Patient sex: M
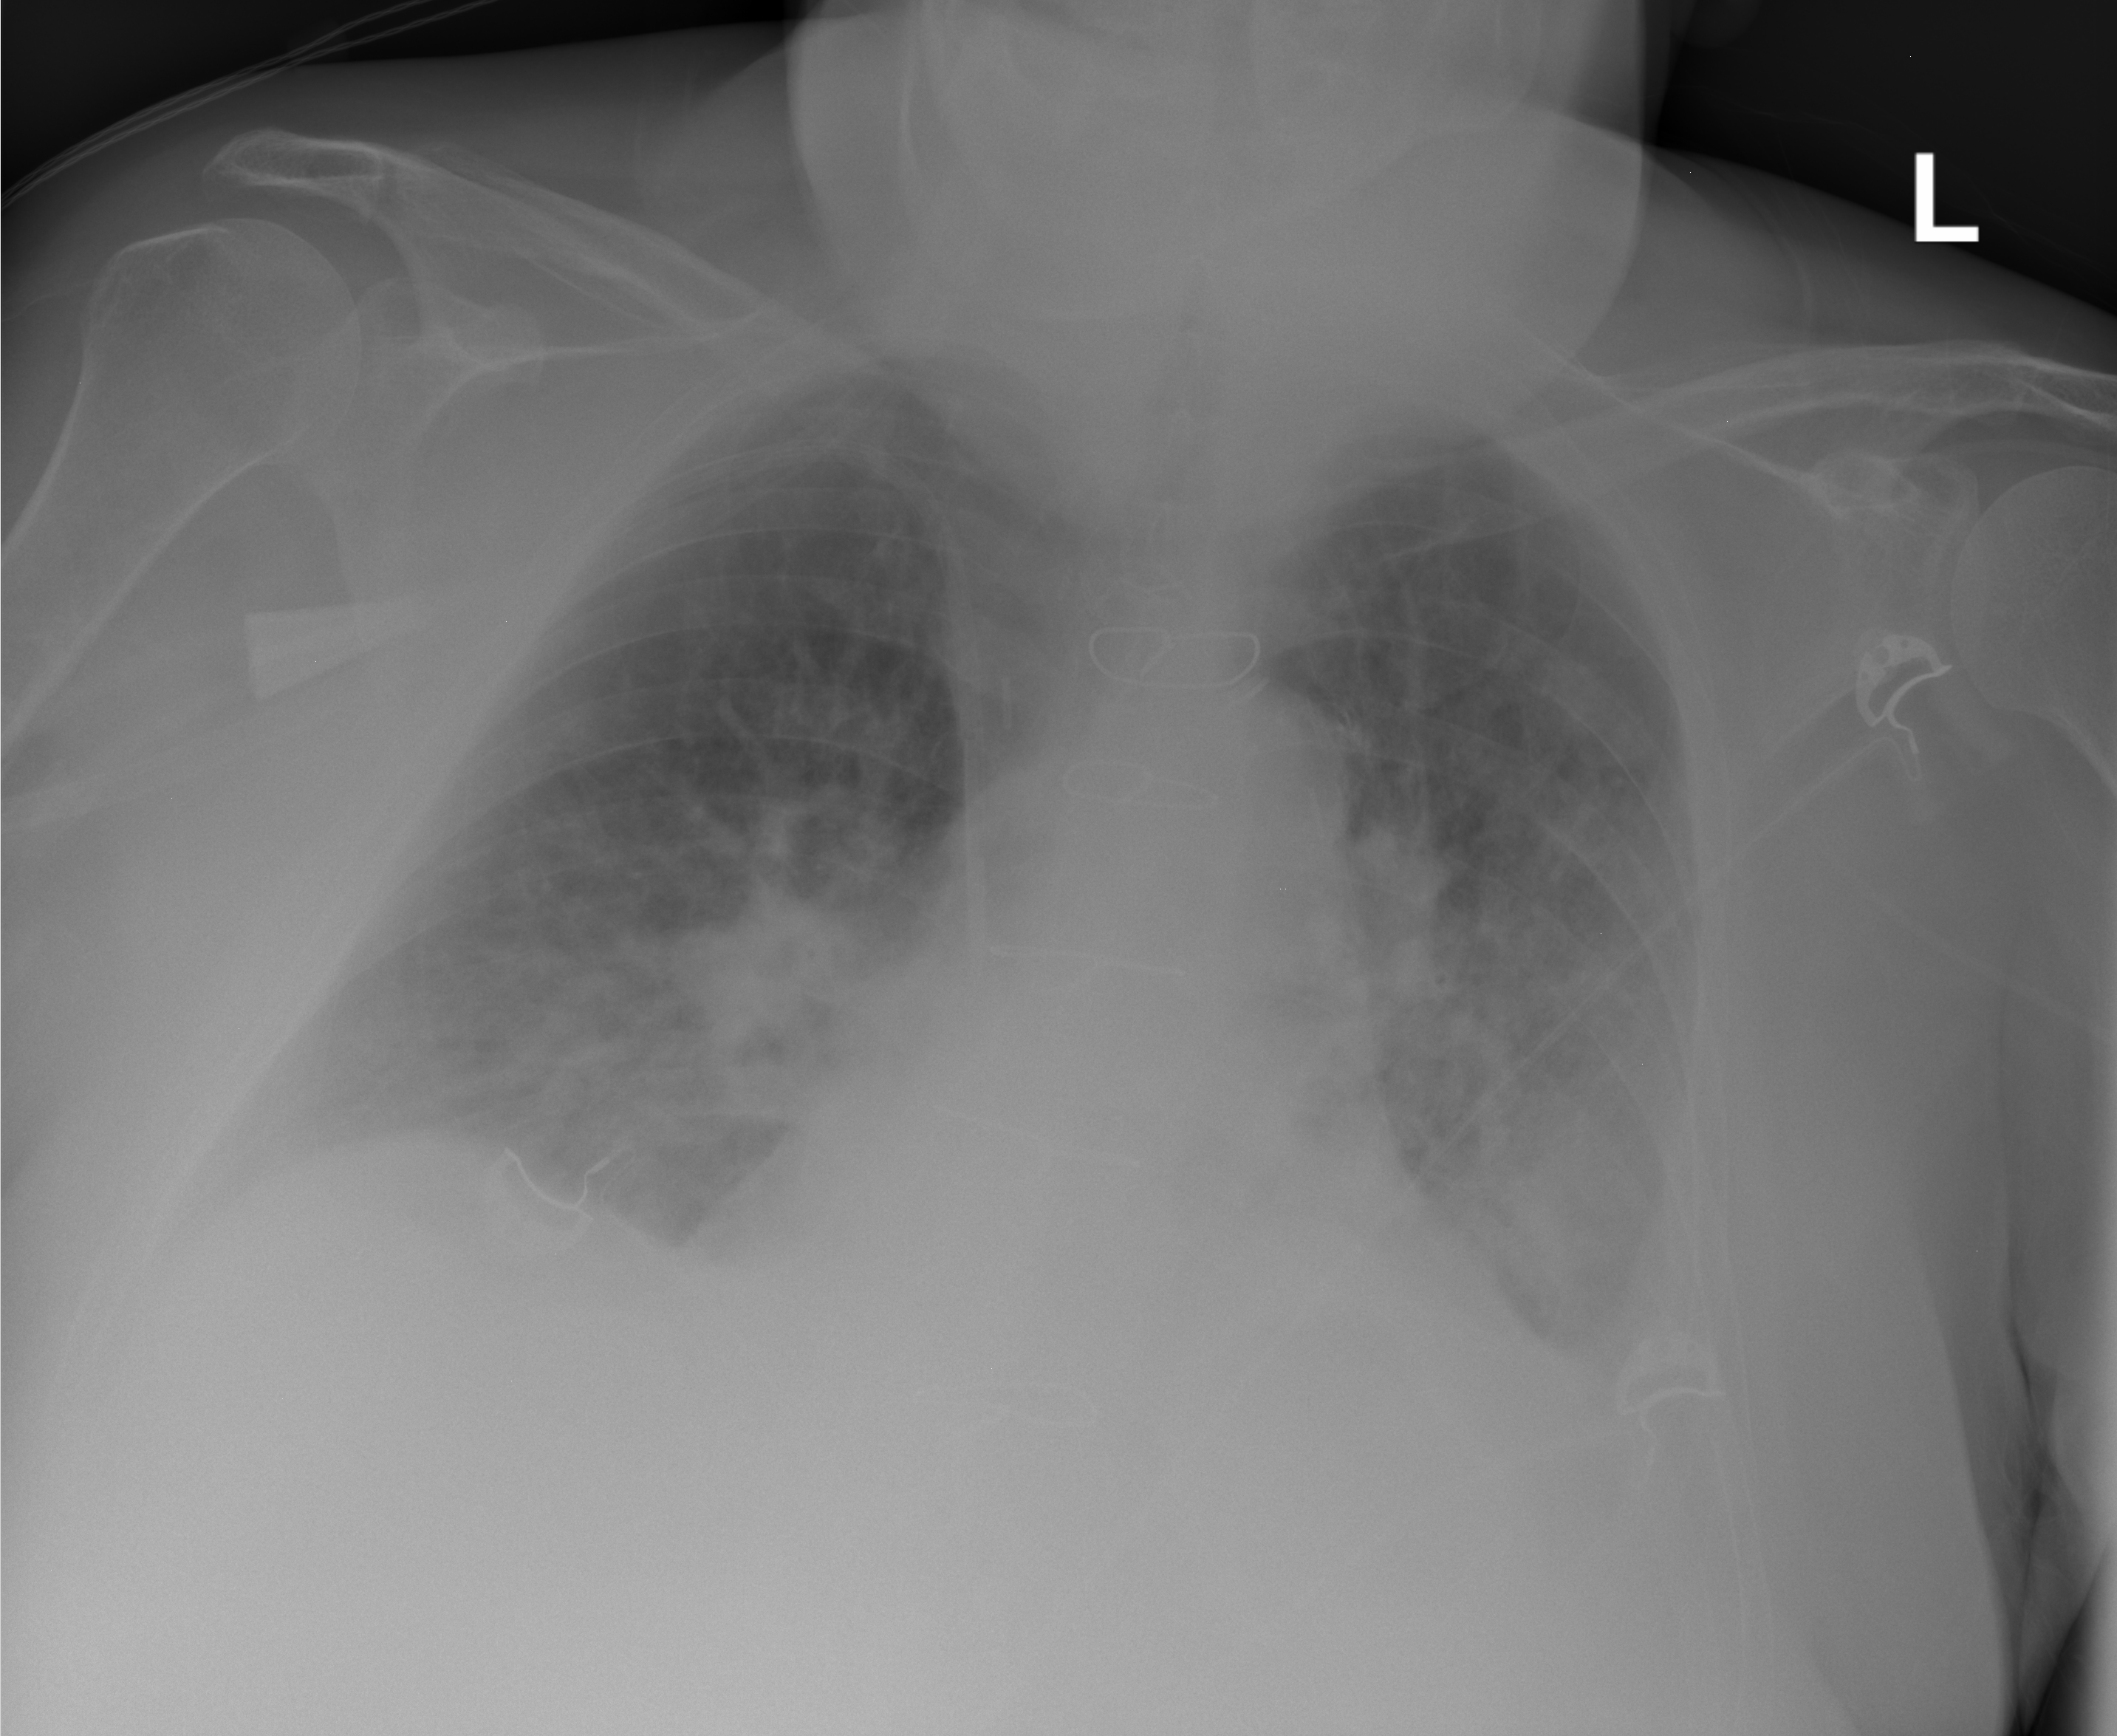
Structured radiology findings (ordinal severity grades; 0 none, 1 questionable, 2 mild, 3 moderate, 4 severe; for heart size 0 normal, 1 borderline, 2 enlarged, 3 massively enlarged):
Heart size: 2
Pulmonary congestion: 2
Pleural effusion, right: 0
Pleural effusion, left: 2
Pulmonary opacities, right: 2
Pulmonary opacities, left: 2
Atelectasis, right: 1
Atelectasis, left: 2